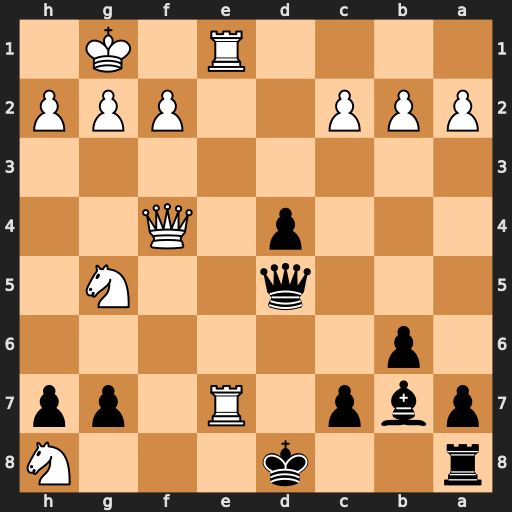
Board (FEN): r2k3N/pbp1R1pp/1p6/3q2N1/3p1Q2/8/PPP2PPP/4R1K1
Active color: b
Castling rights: -
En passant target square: -
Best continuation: Qxg2#